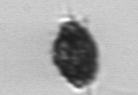
Label: Dictyocha